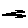
Label: zigzag